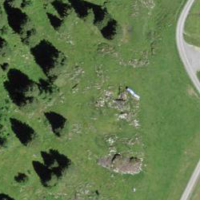
EUNIS habitat code: 26
Species observed at this site:
Petasites albus